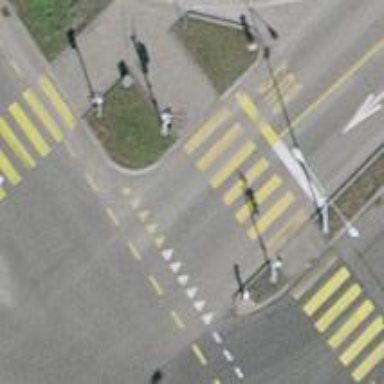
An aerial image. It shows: Road crossing with traffic signals.